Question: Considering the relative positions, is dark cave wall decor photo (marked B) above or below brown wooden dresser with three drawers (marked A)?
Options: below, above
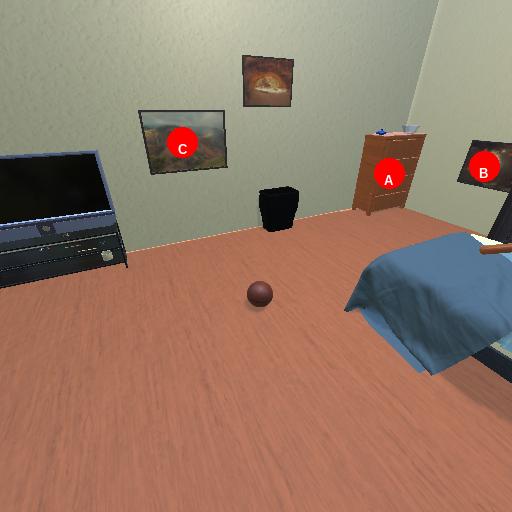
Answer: below